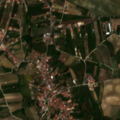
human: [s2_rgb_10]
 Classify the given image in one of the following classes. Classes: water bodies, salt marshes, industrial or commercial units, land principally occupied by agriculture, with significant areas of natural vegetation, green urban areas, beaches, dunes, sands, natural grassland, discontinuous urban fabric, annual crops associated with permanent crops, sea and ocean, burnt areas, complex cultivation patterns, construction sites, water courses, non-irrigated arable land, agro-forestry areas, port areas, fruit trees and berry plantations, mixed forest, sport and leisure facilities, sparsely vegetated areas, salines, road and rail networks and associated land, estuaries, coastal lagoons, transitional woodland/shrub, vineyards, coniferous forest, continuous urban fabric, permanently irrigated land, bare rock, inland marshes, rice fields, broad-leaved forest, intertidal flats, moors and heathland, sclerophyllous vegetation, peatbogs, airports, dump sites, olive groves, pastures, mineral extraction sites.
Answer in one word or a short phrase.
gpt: continuous urban fabric, discontinuous urban fabric, non-irrigated arable land, vineyards, olive groves